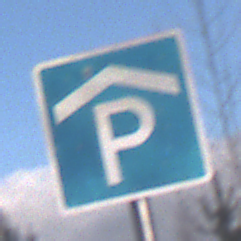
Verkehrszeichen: Parkhaus
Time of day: MorningAfternoon
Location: Outdoor (Nature)
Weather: PartlyCloudy
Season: NotSpecified
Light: Natural